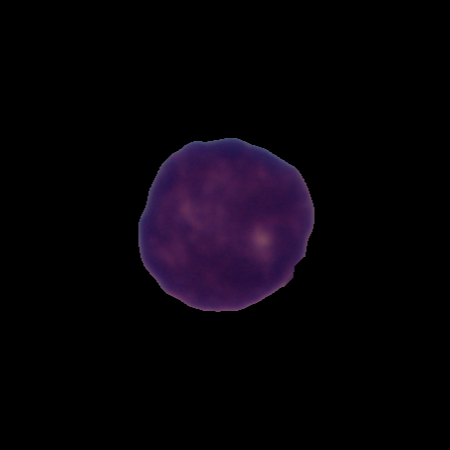
Label: healthy